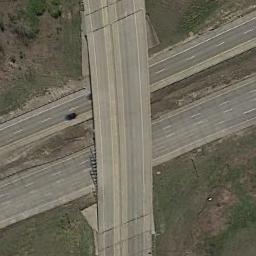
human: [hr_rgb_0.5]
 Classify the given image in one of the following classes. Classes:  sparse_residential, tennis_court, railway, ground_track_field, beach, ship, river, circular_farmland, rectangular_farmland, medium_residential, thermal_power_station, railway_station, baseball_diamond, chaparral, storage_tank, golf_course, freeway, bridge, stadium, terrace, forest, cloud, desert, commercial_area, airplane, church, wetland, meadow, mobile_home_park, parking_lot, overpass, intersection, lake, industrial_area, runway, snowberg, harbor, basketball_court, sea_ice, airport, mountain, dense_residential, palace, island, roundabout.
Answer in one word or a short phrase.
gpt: overpass